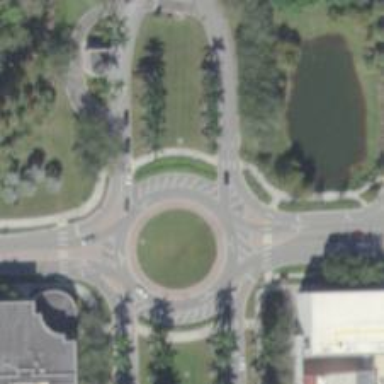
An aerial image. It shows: Unclassified road leading to roundabout junction.